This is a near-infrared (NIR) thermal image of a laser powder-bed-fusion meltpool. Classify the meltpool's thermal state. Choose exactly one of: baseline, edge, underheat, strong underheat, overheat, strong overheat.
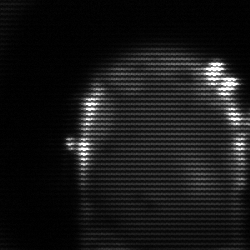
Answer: baseline